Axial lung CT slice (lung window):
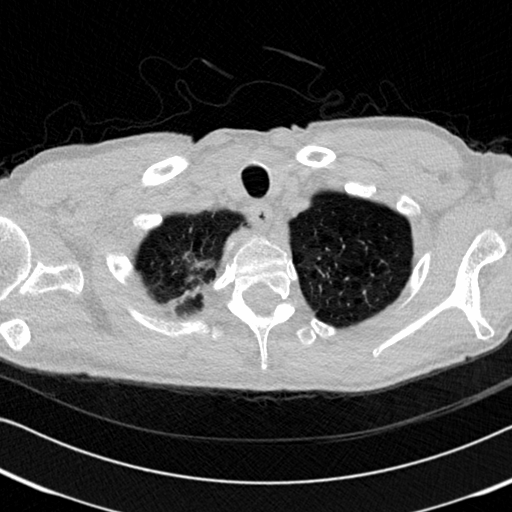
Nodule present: no